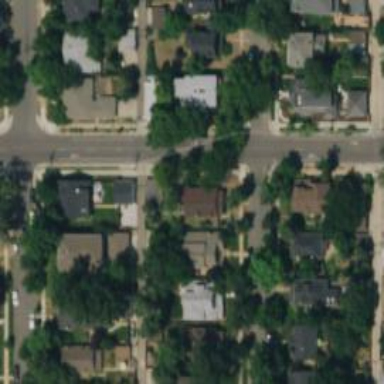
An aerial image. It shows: Alley classified as service road.